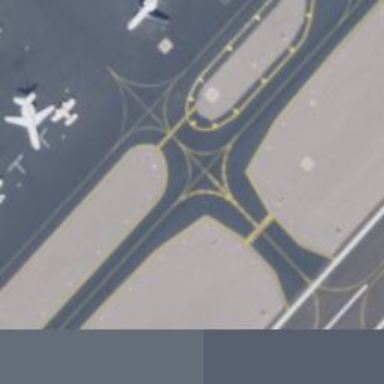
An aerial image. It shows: Asphalt taxiway at the airport.